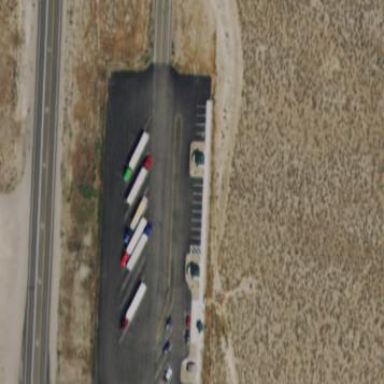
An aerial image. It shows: Rest area along the road.